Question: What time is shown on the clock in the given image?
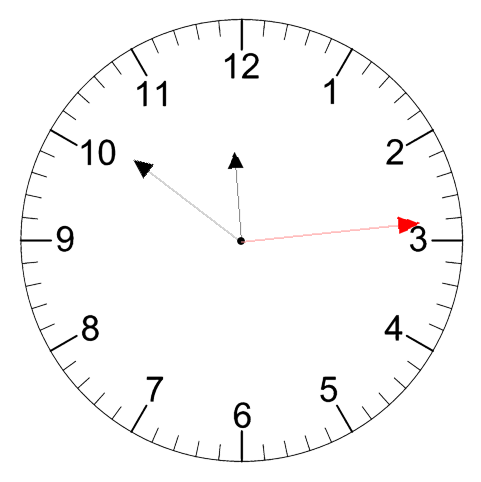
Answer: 11:51:14